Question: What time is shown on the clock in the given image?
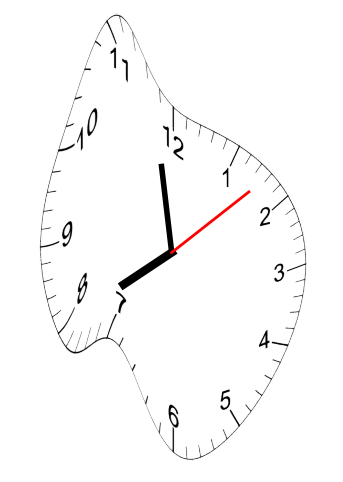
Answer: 07:58:08